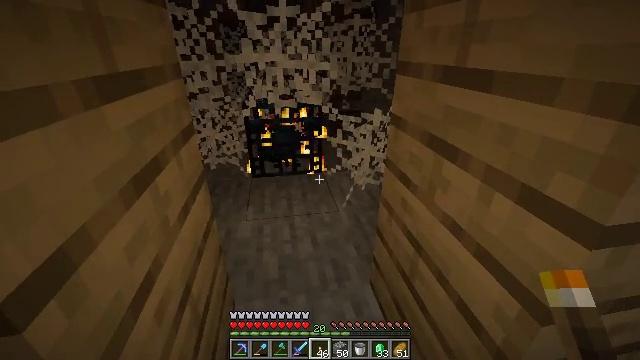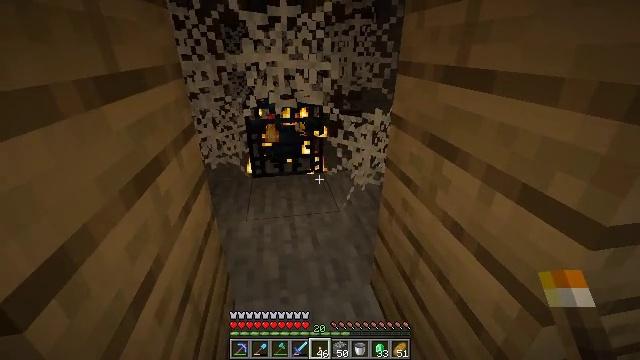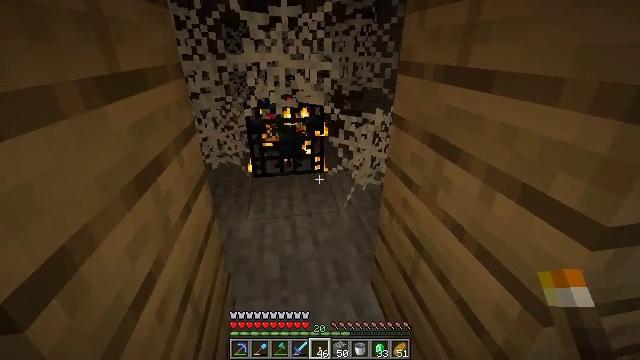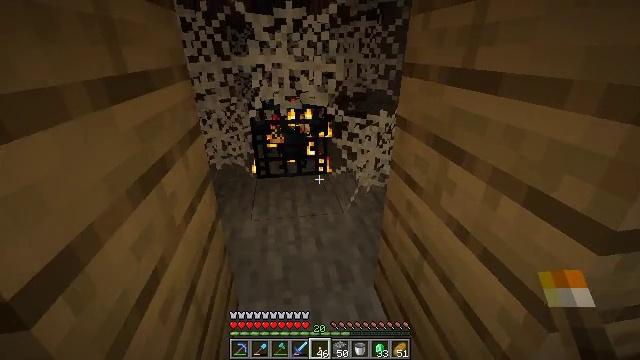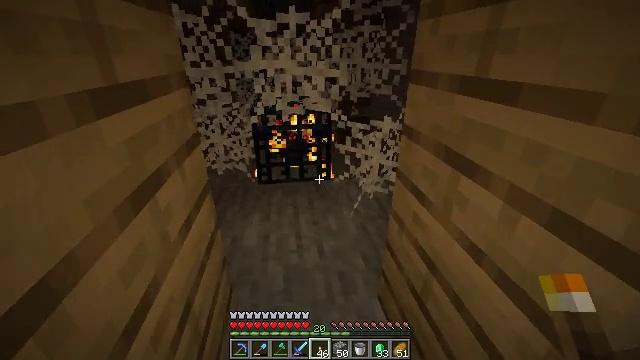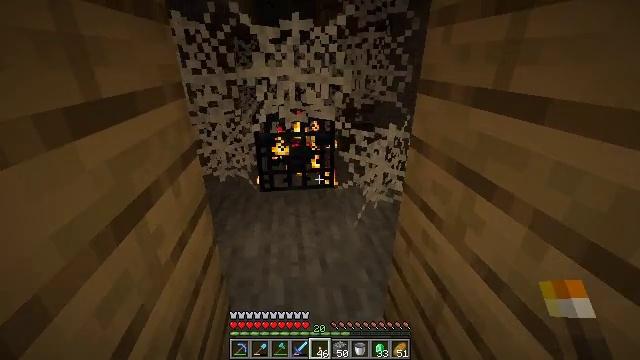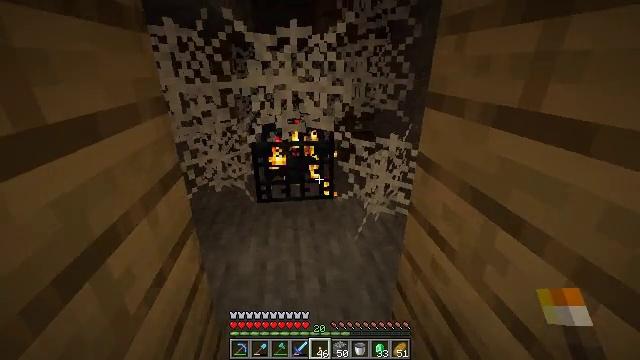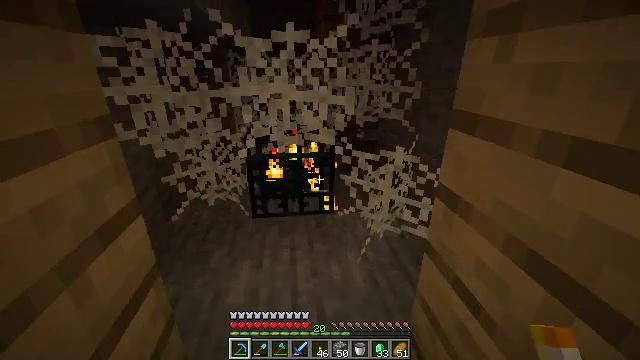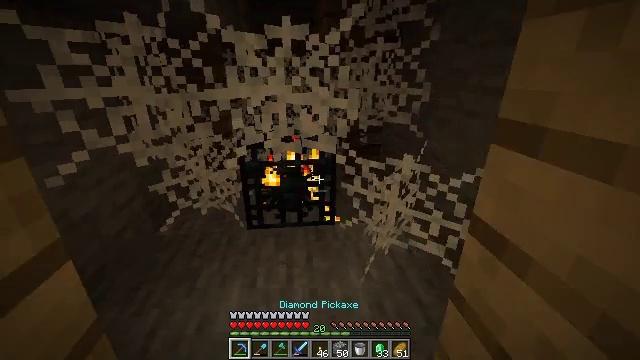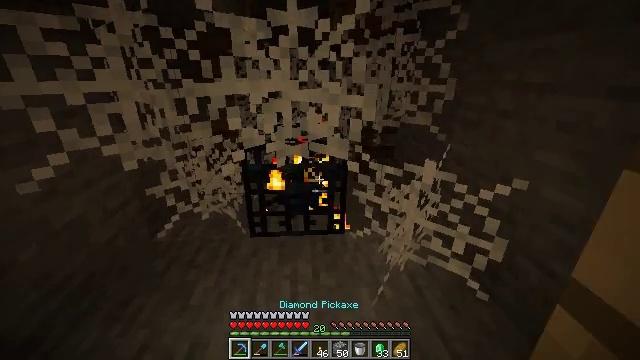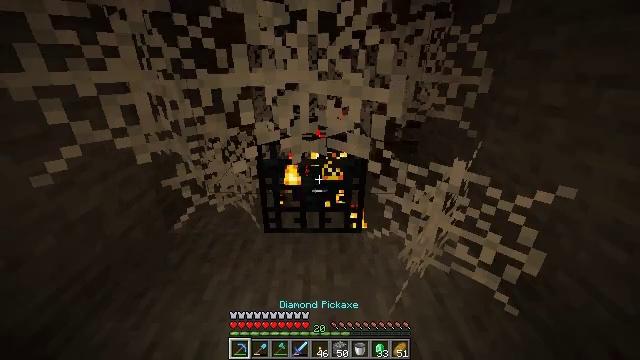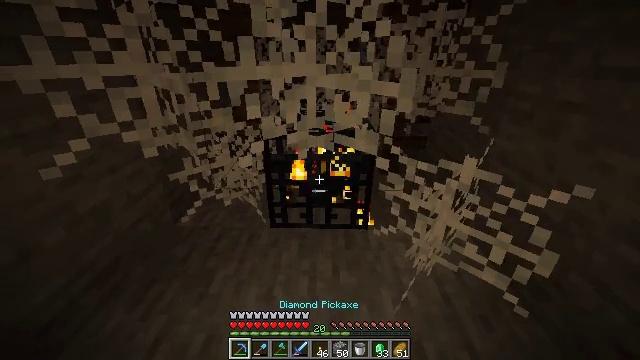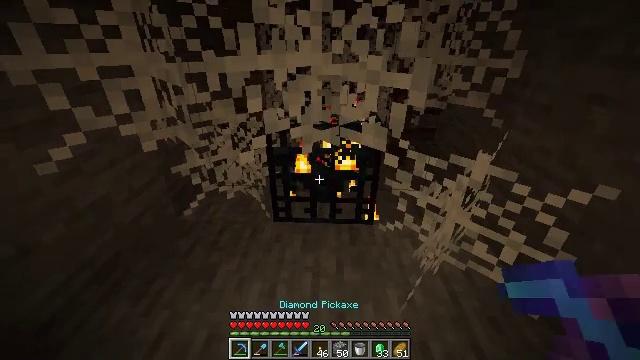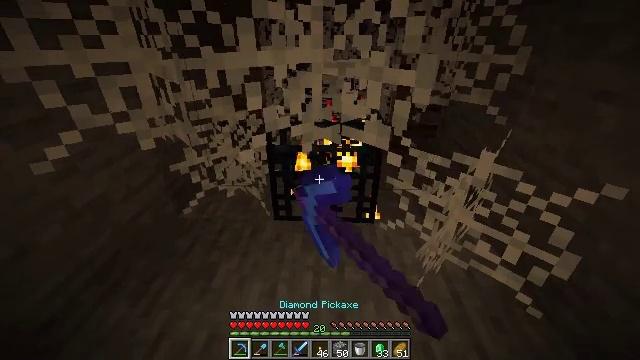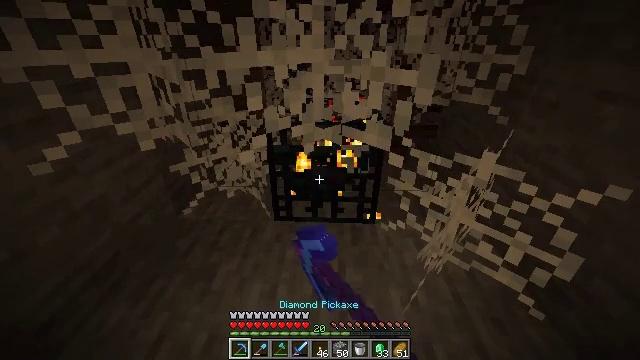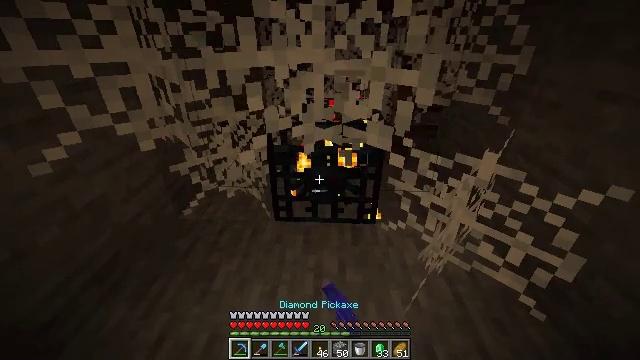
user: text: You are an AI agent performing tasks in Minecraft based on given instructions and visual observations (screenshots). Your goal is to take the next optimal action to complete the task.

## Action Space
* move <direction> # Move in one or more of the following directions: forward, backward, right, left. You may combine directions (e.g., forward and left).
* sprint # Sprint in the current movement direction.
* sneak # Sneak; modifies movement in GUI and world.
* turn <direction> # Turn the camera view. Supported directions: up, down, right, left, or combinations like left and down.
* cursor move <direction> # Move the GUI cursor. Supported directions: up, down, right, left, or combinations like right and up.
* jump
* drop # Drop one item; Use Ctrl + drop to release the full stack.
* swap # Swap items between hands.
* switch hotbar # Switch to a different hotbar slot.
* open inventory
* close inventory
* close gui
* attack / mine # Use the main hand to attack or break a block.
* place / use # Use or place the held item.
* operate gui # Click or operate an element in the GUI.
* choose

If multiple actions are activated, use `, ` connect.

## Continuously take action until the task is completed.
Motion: motion action
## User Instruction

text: Break the mob spawner.
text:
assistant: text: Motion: no_op
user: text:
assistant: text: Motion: no_op
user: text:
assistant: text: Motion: no_op
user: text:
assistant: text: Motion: move forward
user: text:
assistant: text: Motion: move forward, turn up
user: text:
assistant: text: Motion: move forward, turn up
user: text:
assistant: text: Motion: move forward, turn up, switch to hotbar 1
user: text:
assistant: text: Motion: move forward, switch to hotbar 1
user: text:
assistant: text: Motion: move forward, turn left, switch to hotbar 1
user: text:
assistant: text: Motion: turn left and down
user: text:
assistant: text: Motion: turn left and down
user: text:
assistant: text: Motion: turn left and down, attack / mine
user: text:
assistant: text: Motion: attack / mine
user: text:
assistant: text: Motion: attack / mine
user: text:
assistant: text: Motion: attack / mine
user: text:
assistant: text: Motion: attack / mine
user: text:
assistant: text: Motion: attack / mine
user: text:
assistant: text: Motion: attack / mine
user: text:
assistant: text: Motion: attack / mine
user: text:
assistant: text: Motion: attack / mine
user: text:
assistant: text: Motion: attack / mine
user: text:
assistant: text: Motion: attack / mine
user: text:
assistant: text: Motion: attack / mine
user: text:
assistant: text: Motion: attack / mine
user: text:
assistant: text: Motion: attack / mine
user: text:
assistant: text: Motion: attack / mine
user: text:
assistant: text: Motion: attack / mine
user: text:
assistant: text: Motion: attack / mine
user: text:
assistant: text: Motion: attack / mine
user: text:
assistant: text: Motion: attack / mine